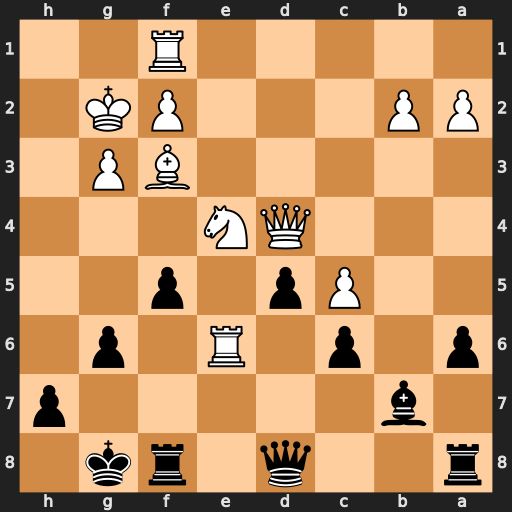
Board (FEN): r2q1rk1/1b5p/p1p1R1p1/2Pp1p2/3QN3/5BP1/PP3PK1/5R2
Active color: b
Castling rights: -
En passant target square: -
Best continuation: dxe4 Rd6 exf3+